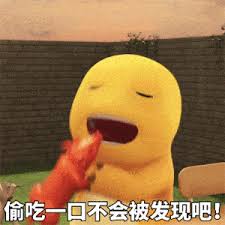
Label: nailong